Question: I am using an image inside a BoxLayout of which 'size_hint_y' is set to None
And the images seems to have no response to any attempt to change the size,
And i suspect that the issue arises only on using 'size_hint_y:None'
It works fine if i remove the size_hint_y parameter, but doing so will affect the other widgets positioning , so how can i do this without avoiding the 'size_hint_y:None' Parameter
Code
'''
from kivy.app import App
from kivy.lang import Builder
Kv=("""
BoxLayout:
orientation:'vertical'
size_hint_y:None
height:self.minimum_height
spacing:5
BoxLayout:
orientation:'vertical'
size_hint_y:None
height:self.minimum_height
spacing:20
Image:
size_hint:None,None
source:"/storage/3666-3432/Download/Lion.jpg"
""")
class MyApp(App):
def build(self):
return Builder.load_string(Kv)
MyApp().run()
'''
Edit
'''
from kivy.app import App
from kivy.lang import Builder
Kv=("""
ScrollView:
BoxLayout:
orientation:'vertical'
size_hint_y:None
height:self.minimum_height
spacing:5
BoxLayout:
orientation:'vertical'
size_hint_y:None
height:self.minimum_height
spacing:20
Image:
height:2000
size_hint:None,None
source:"/storage/3666-3432/Download/Lion.jpg"
""")
class MyApp(App):
def build(self):
return Builder.load_string(Kv)
MyApp().run()
'''
In the above code you can see that when the height parameter is used, the image size dosen't change and rather a huge space is being created at the either sides of the image
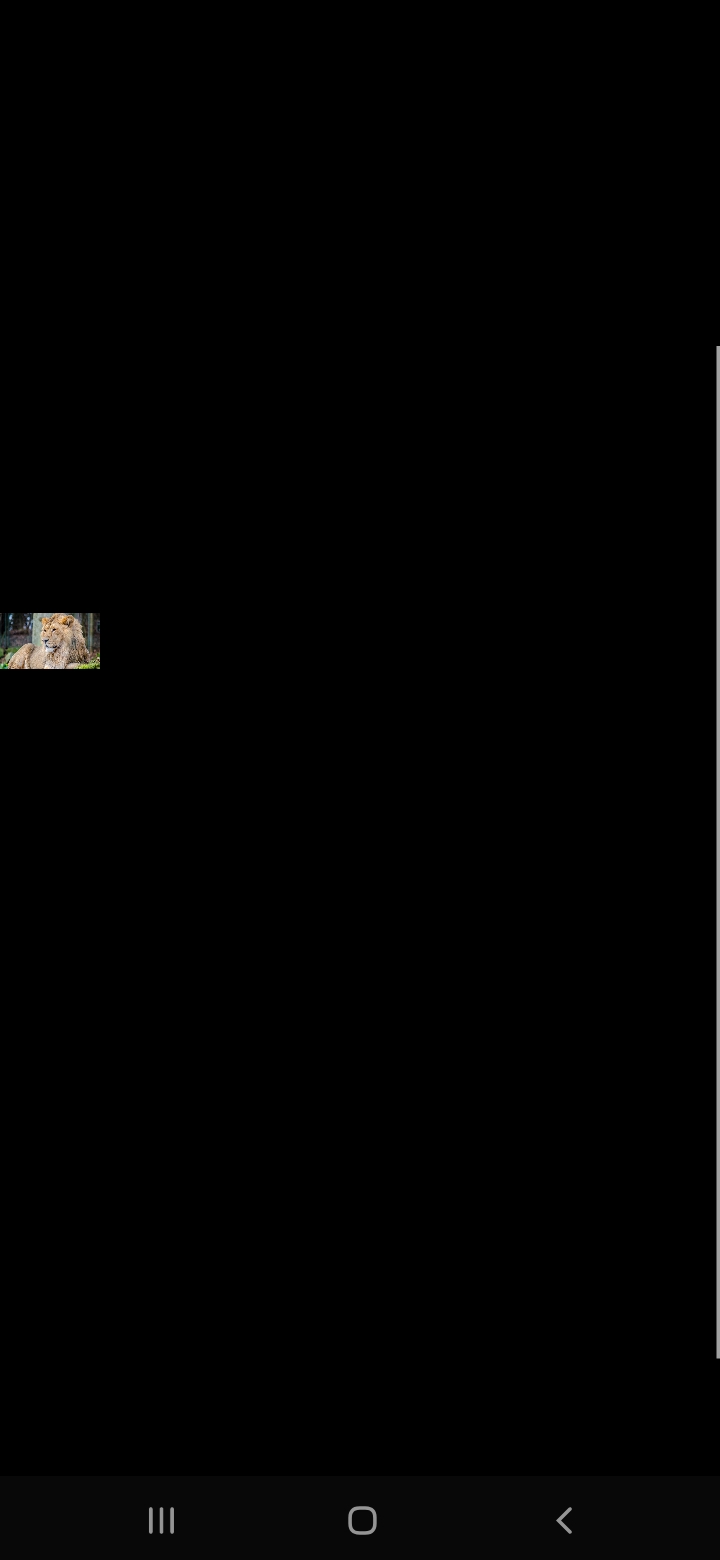
Answer: You are setting the 'Image' 'height' to 2000, and so the 'Image' widget will have a 'height' of 2000. The 'width' of the 'Image' will be the default value of 100 because you are not setting that value and 'size_hint_x' is 'None' for the 'Image'. However, by default, the 'Image' widget has 'allow_stretch' of 'False' and 'keep_ratio' of 'True', so the texture will be 100 wide and an appropriately ratioed height (not 2000).
I'm not entirely sure what you are attempting to accomplish, but if you want the 'Image' to stretch, you should add 'allow_stretch: True' to the 'Image' and either add a 'width' for the 'Image', or change 'size_hint:None,None' to 'size_hint:1,None'.